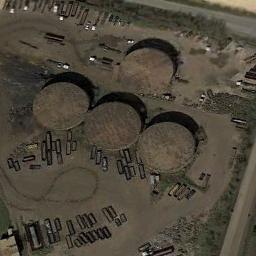
Label: storage tanks